Question: So i have a transparent window with OpenGL 3.3 Context (Windows 8). Whenever I try to draw something it some why draws semi-transparent like this, but I want it opaque:

The fragment shader is
'''
#version 330 core
uniform sampler2D Texture;
uniform sampler2D Texture2;
in vec2 fragTexcoord;
out vec4 color;
void main(void)
{
color = vec4(0.0, 1.0, 0.0, 1.0);
}
'''
So it just HAS to be green, but it's not;
I've also tried to achieve transparency two ways: with MARGINS and DWM_BLURBEHIND:
'''
DWM_BLURBEHIND bb = {0};
bb.dwFlags = DWM_BB_ENABLE;
bb.fEnable = true;
bb.fTransitionOnMaximized = 1;
bb.hRgnBlur = CreateRectRgn(-0, -0, 1000, 1000);
DwmEnableBlurBehindWindow(_hWnd, &bb);
SendMessage(_hWnd, WM_PAINT, NULL, NULL);
UpdateWindow(_hWnd);
// The second way
MARGINS margins;
margins.cxLeftWidth = 0;
margins.cyTopHeight = 0;
margins.cxRightWidth = _Options.width;
margins.cyBottomHeight = _Options.height;
DwmExtendFrameIntoClientArea(_hWnd, &margins);
'''
But both ways act the same way.
Here I set pixel format:
'''
PIXELFORMATDESCRIPTOR pfd;
int format;
memset(&pfd, 0, sizeof(pfd));
pfd.nSize = sizeof(pfd);
pfd.nVersion = 1;
pfd.dwFlags = PFD_SUPPORT_OPENGL | PFD_DOUBLEBUFFER | PFD_SUPPORT_COMPOSITION;
pfd.iPixelType = PFD_TYPE_RGBA;
pfd.cColorBits = 24;
pfd.cDepthBits = 24;
pfd.iLayerType = PFD_MAIN_PLANE;
'''
The window has WS_EX_COMPOSITED and WS_POPUP styles. glClearColor is set to 0.0f, 0.0f, 0.0f, 0.0f.
Any ideas how can I fix this?
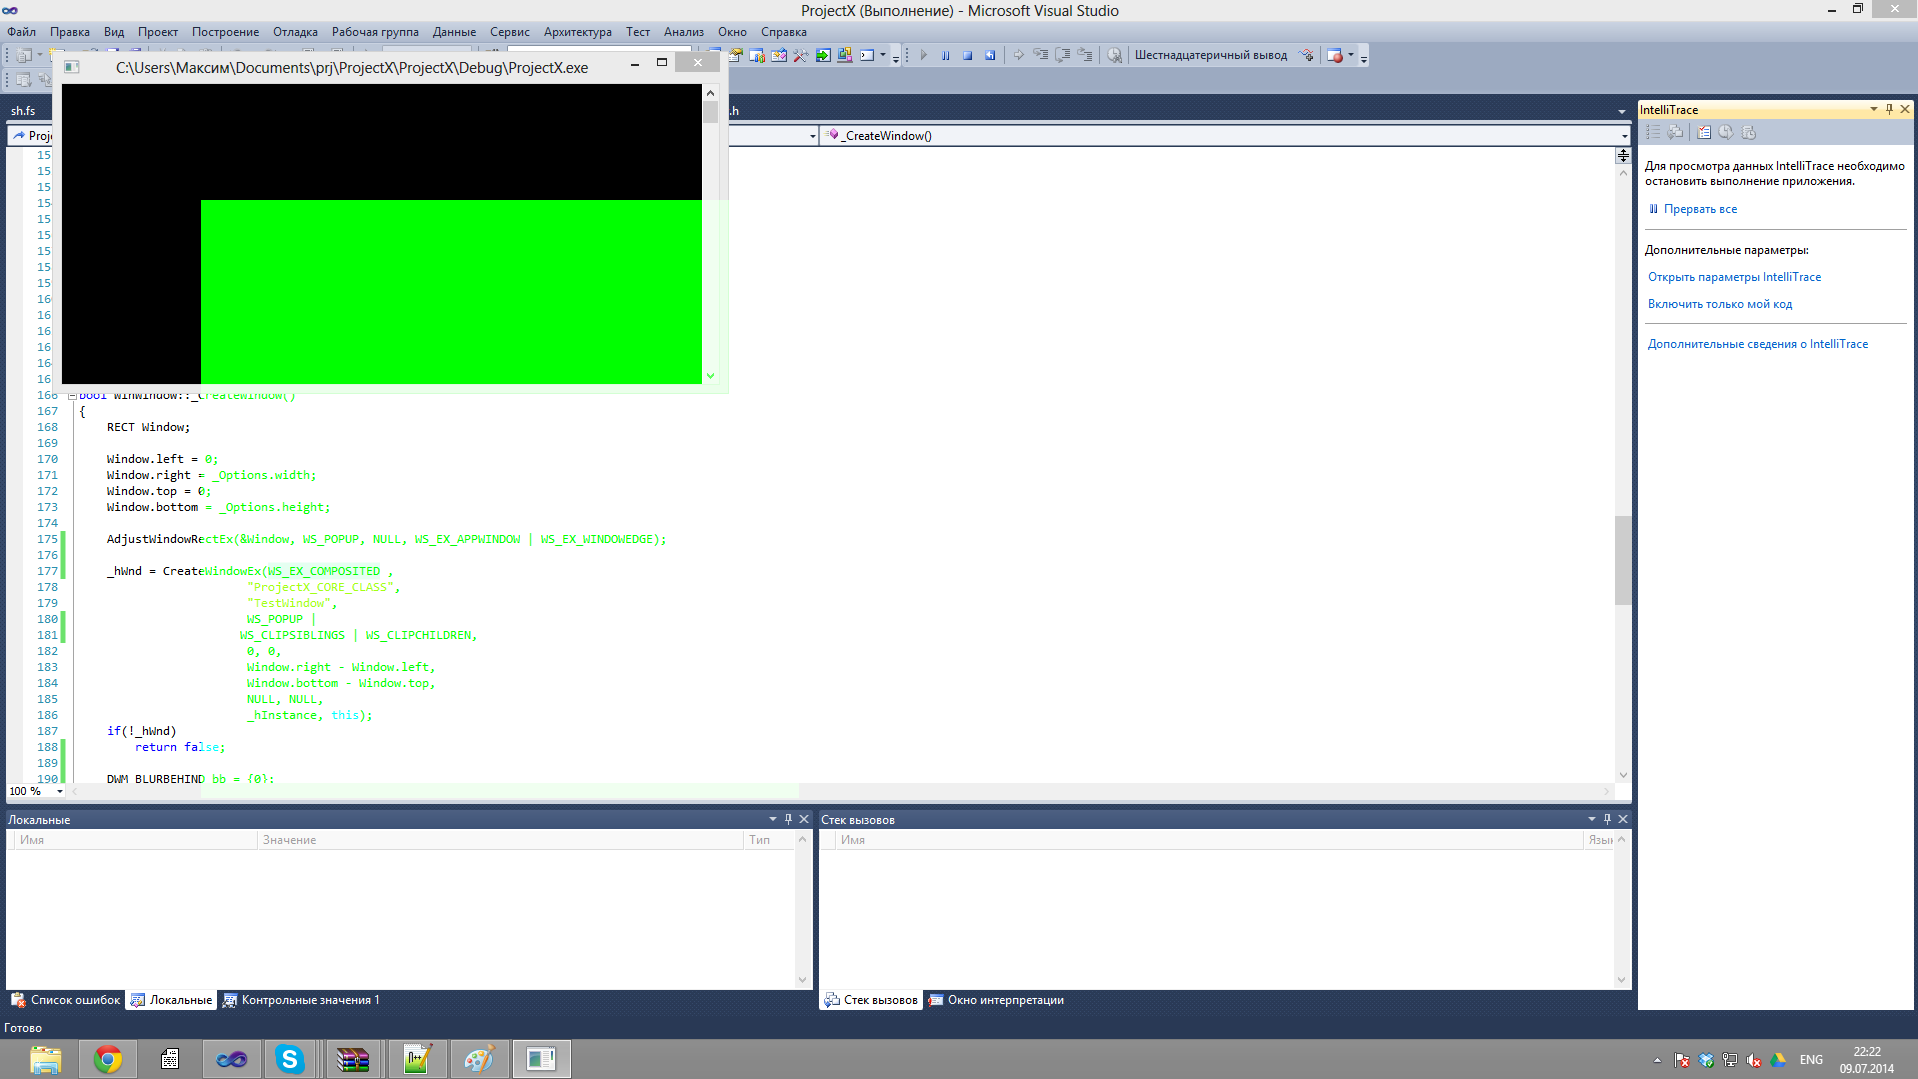
Answer: For those who may care: I finally found an answer.
So basically, I did those steps:
1) set the pixel format like this
'''
int format;
memset(&pfd, 0, sizeof(pfd));
pfd.nSize = sizeof(pfd);
pfd.nVersion = 1;
pfd.dwFlags = PFD_DRAW_TO_WINDOW | PFD_SUPPORT_OPENGL | PFD_DOUBLEBUFFER | PFD_SUPPORT_COMPOSITION;
pfd.iPixelType = PFD_TYPE_RGBA;
pfd.cColorBits = 32;
pfd.cDepthBits = 24;
pfd.cAlphaBits = 8;
pfd.cGreenBits = 8;
pfd.cRedBits = 8;
pfd.cStencilBits = 8;
pfd.cBlueBits = 8;
pfd.iLayerType = PFD_MAIN_PLANE;
'''
2) then i set blurbehind like this:
'''
DWM_BLURBEHIND bb = {0};
bb.dwFlags = DWM_BB_ENABLE | DWM_BB_BLURREGION;
bb.fEnable = true;
bb.fTransitionOnMaximized = 1;
bb.hRgnBlur = CreateRectRgn(0, 0, -1, -1);
'''
I think this tricked the blur 'cause the region is simply wrong.
So then it all looked just like I wanted

Hope this might help someone.